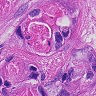
Metastatic tissue present: yes